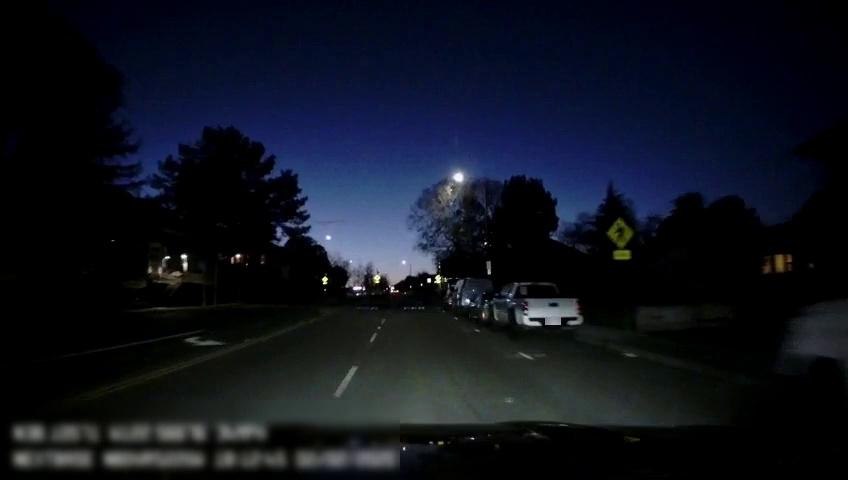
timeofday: Night
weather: Other
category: Drivable Space
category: Vehicles | Truck
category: Vehicles | SUV
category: Vehicles | Van
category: Vehicles | Car
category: Vehicles | Truck
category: Lanes | Opposite Lane
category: Lanes | Alternate Lane
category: Lanes | Current Lane
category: Lanes | Current Lane
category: Lanes | Opposite Lane
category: Traffic | Signs
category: Traffic | Signs